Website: slack
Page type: stored-credit-cards
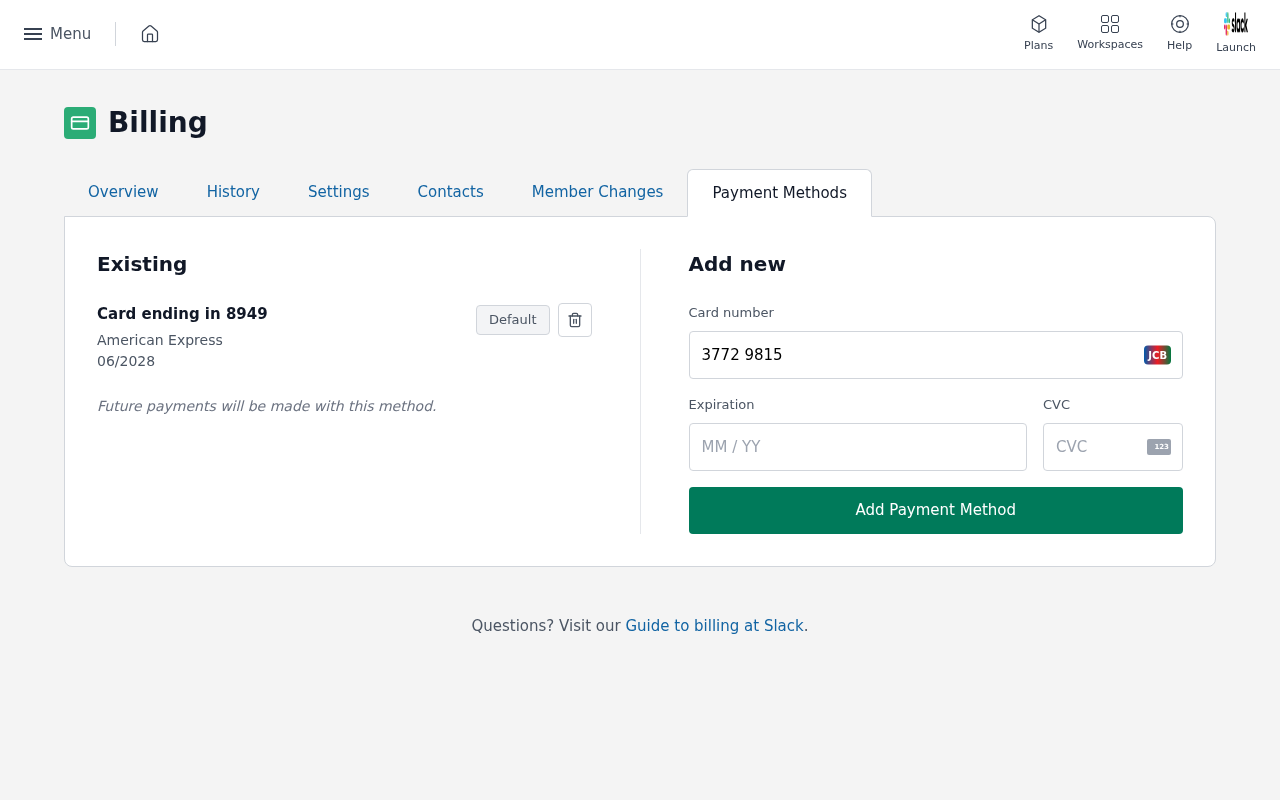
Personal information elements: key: PII_CARD_CVV
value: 8790
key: PII_CARD_EXPIRY
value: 06/2028
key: PII_CARD_EXPIRY
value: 06/28
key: PII_CARD_LAST4
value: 8949
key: PII_CARD_NUMBER
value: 3772 9815 7378 949
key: PII_CARD_TYPE
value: American Express